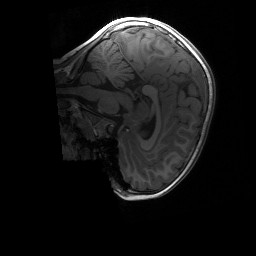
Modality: T1w
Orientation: sagittal
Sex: female
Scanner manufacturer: siemens
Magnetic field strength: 3 T
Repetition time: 1.9 s
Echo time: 0.00243 s